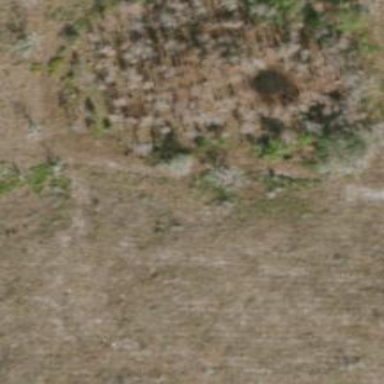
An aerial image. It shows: Swamp wetland with needle-leaved vegetation.